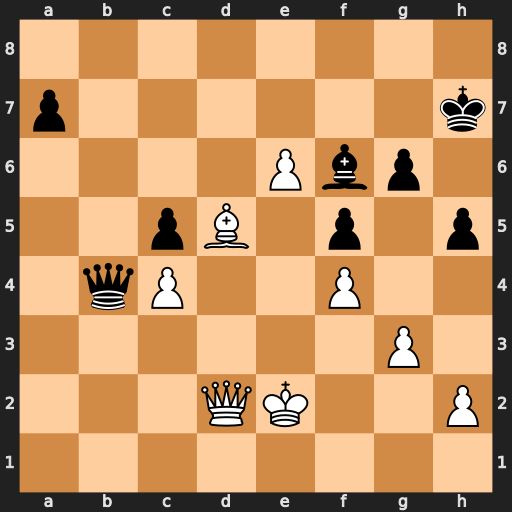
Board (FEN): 8/p6k/4Pbp1/2pB1p1p/1qP2P2/6P1/3QK2P/8
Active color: w
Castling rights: -
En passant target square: -
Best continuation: Qxb4 cxb4 c5